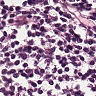
Metastatic tissue present: no